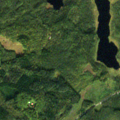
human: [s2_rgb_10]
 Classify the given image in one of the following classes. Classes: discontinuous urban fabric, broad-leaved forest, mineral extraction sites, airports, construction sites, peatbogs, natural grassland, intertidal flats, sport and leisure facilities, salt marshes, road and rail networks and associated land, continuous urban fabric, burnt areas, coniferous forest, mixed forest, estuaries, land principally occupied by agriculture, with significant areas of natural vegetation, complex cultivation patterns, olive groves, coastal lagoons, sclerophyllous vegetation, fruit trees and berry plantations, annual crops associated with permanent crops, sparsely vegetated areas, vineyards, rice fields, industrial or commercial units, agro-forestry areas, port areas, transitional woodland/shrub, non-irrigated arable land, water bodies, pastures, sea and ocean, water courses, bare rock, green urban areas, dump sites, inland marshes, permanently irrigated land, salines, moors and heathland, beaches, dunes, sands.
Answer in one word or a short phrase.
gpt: coniferous forest, mixed forest, transitional woodland/shrub